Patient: sex M, age 25
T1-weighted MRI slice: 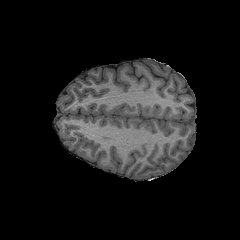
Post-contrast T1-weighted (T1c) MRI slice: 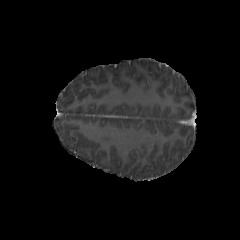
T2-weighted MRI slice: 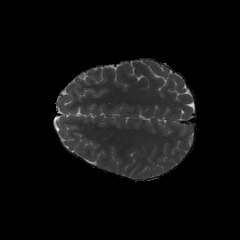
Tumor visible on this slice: no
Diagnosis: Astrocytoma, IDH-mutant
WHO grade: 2